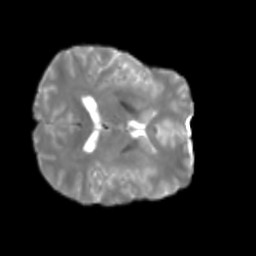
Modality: T2w
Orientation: axial
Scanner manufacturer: siemens
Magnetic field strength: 3 T
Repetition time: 4 s
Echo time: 0.0594 s